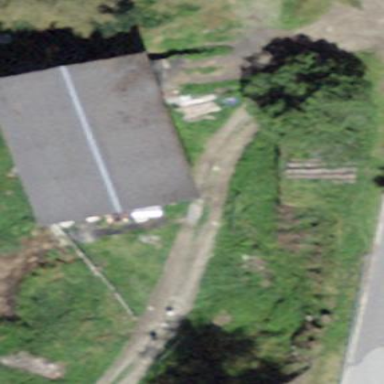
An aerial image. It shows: Cowshed building.